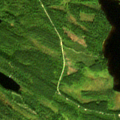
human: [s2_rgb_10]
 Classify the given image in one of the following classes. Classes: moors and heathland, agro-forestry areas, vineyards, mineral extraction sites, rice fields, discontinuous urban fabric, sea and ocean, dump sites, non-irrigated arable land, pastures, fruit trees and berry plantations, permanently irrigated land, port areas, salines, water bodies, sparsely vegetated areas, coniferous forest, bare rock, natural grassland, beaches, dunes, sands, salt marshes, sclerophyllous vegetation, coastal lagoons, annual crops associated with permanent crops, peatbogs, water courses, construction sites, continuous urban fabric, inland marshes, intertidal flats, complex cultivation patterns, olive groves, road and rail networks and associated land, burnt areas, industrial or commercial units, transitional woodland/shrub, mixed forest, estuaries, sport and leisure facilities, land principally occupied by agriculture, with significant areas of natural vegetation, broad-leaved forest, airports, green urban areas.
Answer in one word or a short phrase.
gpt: coniferous forest, mixed forest, water bodies